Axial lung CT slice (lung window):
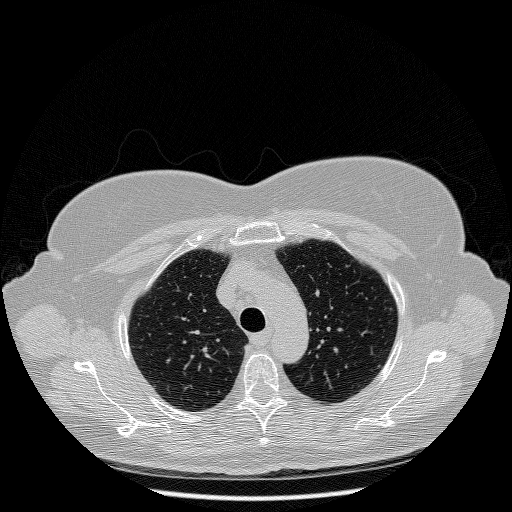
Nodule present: no